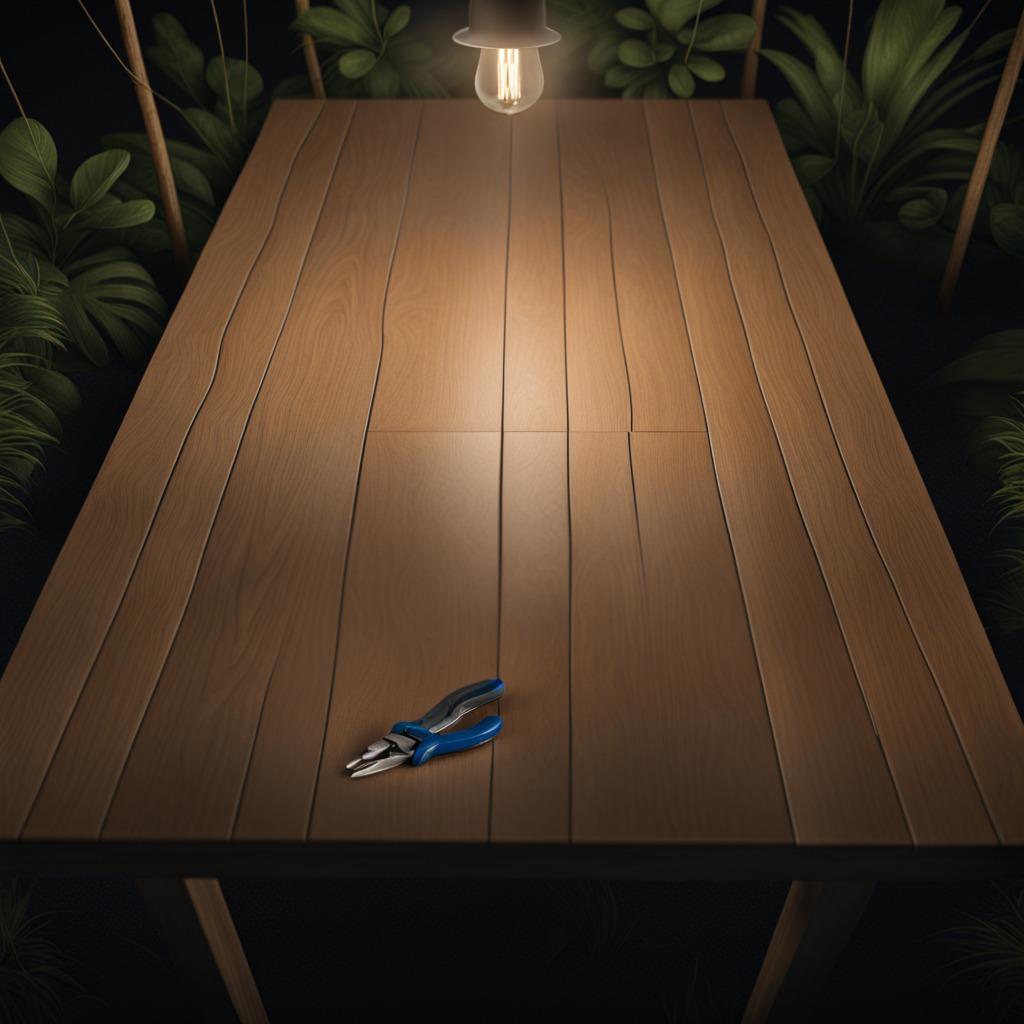
A plier lying on a wooden table inside a jungle field workshop tent at night dim ambient light soft shadows worn but